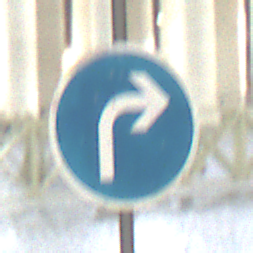
Verkehrszeichen: VorgeschriebeneFahrtrichtungRechts
Umgebung: Outdoor, Urban
Tageszeit: Night
Wetter: PartlyCloudy
Licht: Artificial
Jahreszeit: NotSpecified
Kontrast: HighContrast